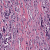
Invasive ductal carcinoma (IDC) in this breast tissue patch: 1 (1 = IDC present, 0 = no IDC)